【题型】解答题　【知识点】平面几何　【难度】easy
如图，四边形 \(ABCD\) 中，\(AD \parallel BC\)，\(AC\) 与 \(BD\) 相交于点 \(O\)，\(BO = 16\)，\(DO = 8\)，\(AO = 5\)。

(1) 求 \(CO\) 的长；
(2) 设 \(\overrightarrow{BA} = \vec{a}\)，\(\overrightarrow{BC} = \vec{b}\)，试用 \(\vec{a}\)、\(\vec{b}\) 表示 \(\overrightarrow{CO}\)。
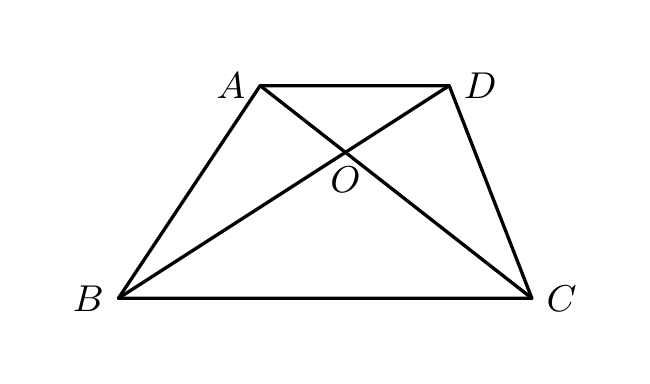
【解答】
【答案】(1) \(10\)；(2) \(\boldsymbol{\dfrac{2}{3}\vec{a} - \dfrac{2}{3}\vec{b}}\)
\vspace{1em}
【分析】
(1) 利用平行线分线段成比例定理求解；
(2) 求出 \(\overrightarrow{CA}\)，再根据 \(OC = 2OA\) 可得结论。
\vspace{1em}
【解答】
(1) 解：\(\because AD \parallel BC\)，
\[
\therefore \dfrac{AO}{OC} = \dfrac{OD}{OB},
\]
\[
\therefore \dfrac{5}{OC} = \dfrac{8}{16},
\]
\[
\therefore OC = 10;
\]
(2) \(\because \overrightarrow{CA} = \overrightarrow{CB} + \overrightarrow{BA} = -\vec{b} + \vec{a}\)，
又 \(\because \dfrac{OC}{OA} = \dfrac{10}{5} = 2\)，
\[
\therefore \overrightarrow{CO} = \dfrac{2}{3}\overrightarrow{CA} = \dfrac{2}{3}\vec{a} - \dfrac{2}{3}\vec{b}.
\]
\vspace{1em}
【点评】本题考查平面向量，解题的关键是掌握平面向量的加法法则。